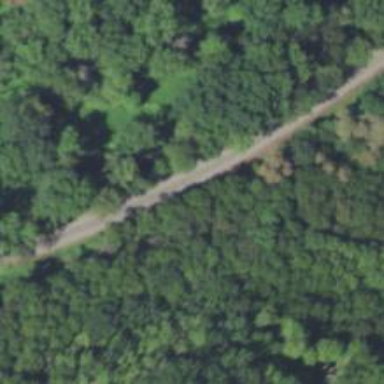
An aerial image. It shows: Junction on the railway.